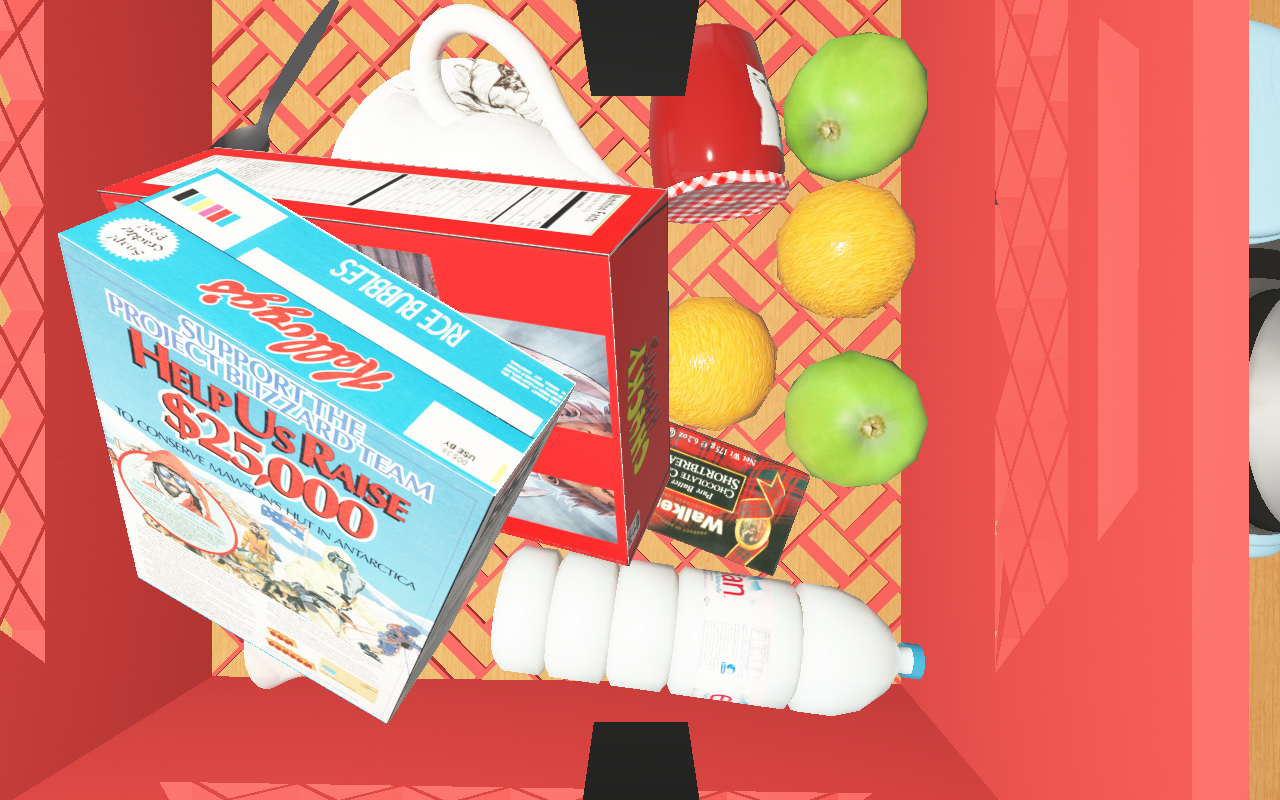
Objects in the scene:
carafe
water bottle
apple
orange
orange
glass
wineglass
cereal box
biscuit box